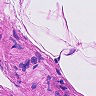
Metastatic tissue present: no